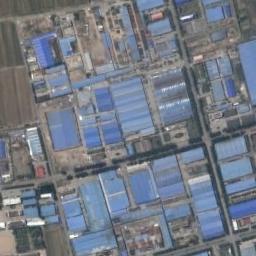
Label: industrial_area